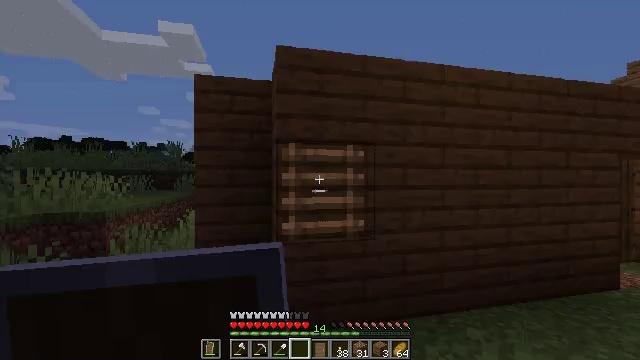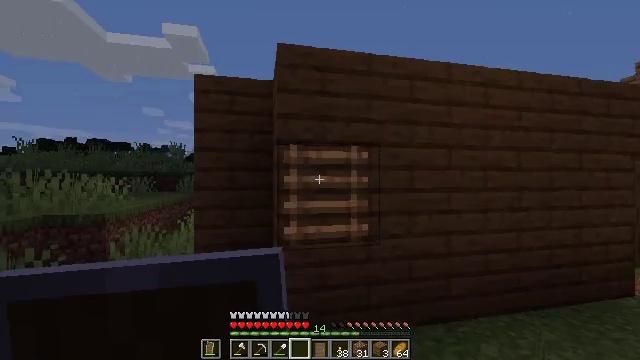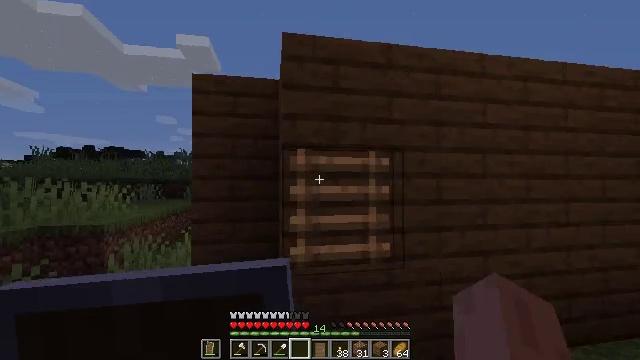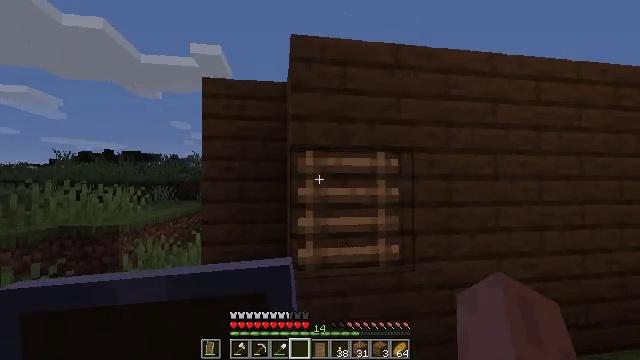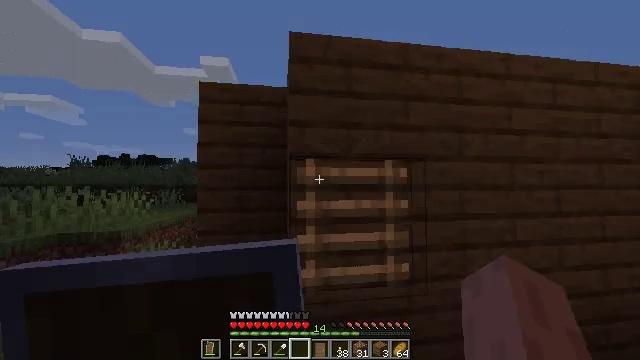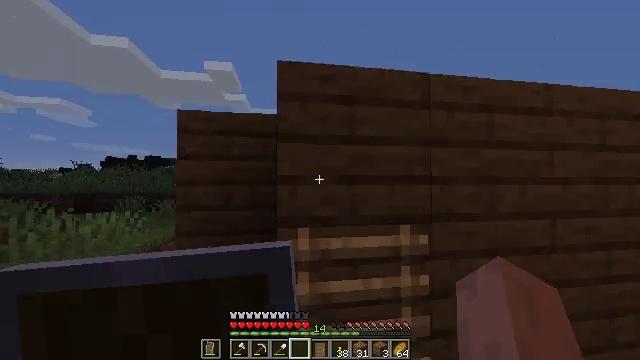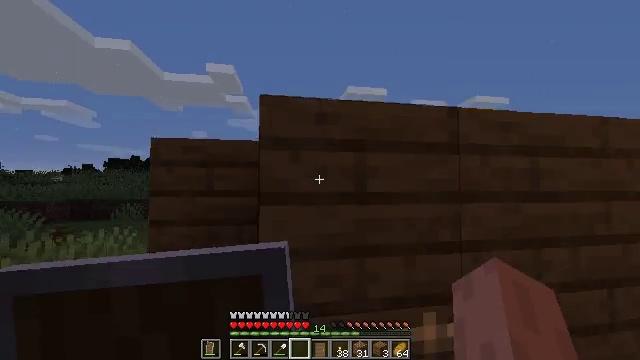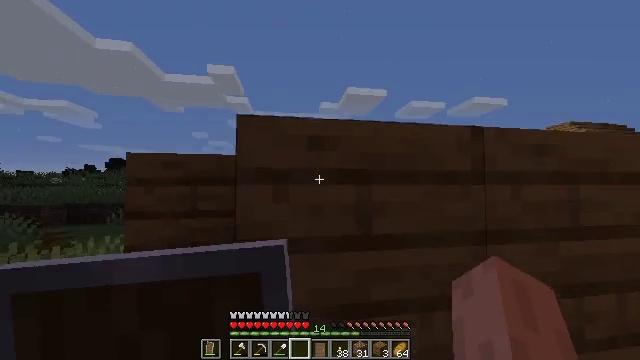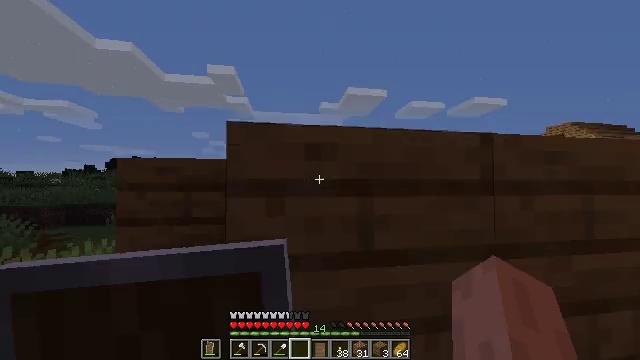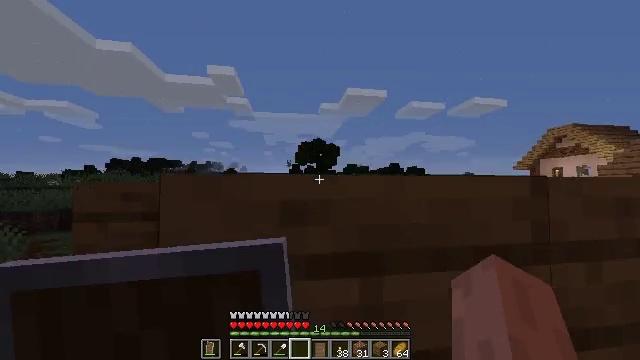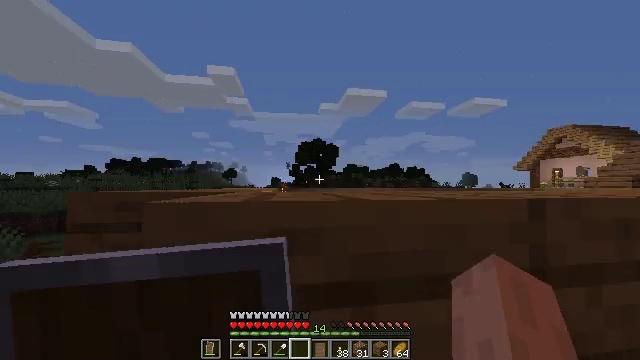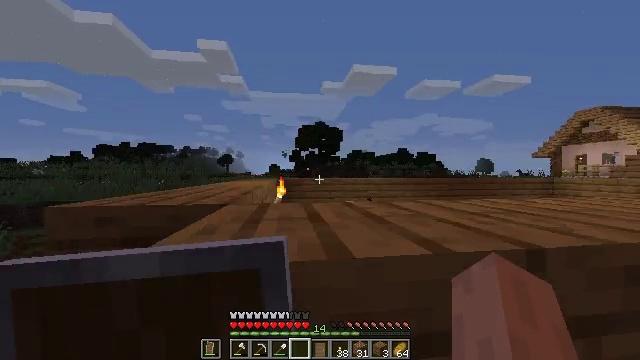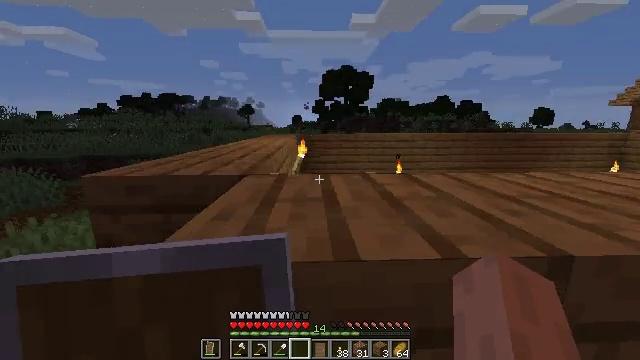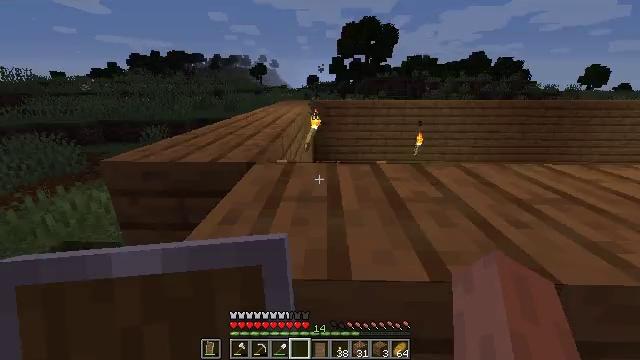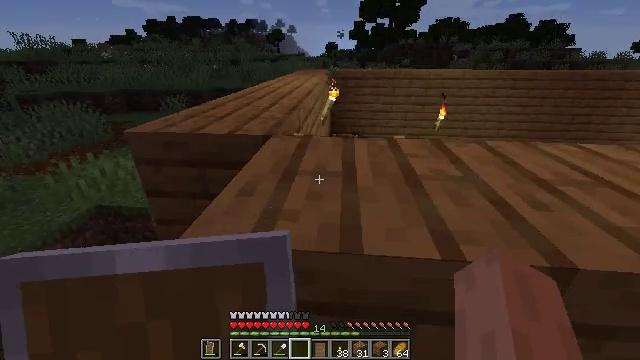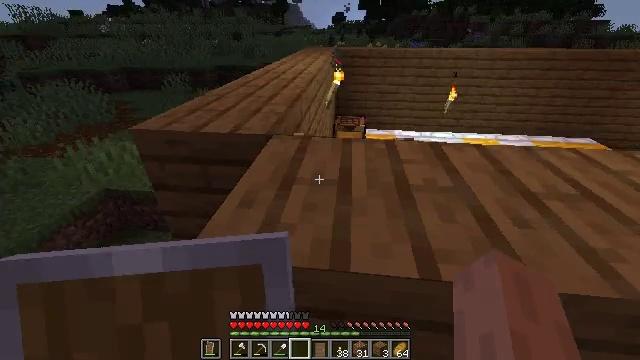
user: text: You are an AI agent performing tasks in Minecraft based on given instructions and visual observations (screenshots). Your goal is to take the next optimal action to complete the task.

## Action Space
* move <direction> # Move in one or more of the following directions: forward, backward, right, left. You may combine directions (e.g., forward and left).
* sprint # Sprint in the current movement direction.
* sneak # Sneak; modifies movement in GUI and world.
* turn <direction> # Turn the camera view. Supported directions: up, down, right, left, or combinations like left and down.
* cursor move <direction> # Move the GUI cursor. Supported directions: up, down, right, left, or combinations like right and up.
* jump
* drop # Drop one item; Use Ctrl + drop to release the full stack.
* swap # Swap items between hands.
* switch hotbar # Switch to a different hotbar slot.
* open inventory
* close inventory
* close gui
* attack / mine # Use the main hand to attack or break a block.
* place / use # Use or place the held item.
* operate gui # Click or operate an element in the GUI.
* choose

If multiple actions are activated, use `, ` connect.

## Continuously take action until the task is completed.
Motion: motion action
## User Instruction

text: Break the bell in the village.
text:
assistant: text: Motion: move forward
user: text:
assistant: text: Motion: move forward, sprint, turn left and up
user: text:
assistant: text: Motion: move forward, sprint, turn left
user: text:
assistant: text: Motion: move forward, sprint, jump
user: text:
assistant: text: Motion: move forward, sprint, jump
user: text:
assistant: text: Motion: move forward, sprint, jump
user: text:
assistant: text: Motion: move forward, sprint, jump
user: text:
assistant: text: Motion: move forward, sprint, jump
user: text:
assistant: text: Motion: move forward, sprint, jump
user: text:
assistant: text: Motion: move forward, sprint, jump
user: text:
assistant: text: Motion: move forward, sprint, turn down, jump
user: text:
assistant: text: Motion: move forward, sprint, turn left and down, jump
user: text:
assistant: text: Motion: move forward, sprint, turn left and down, jump
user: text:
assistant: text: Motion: move forward, sprint, turn left and down, jump
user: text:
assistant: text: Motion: move forward, sprint, turn left and down, jump
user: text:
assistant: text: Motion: move forward, sprint, turn down, jump
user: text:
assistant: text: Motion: move forward, sprint, turn right and down, jump
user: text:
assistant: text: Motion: move forward, sprint, turn right and down, jump
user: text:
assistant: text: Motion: move forward, sprint, turn right and down, jump
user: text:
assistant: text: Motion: move forward, sprint, turn right and down, jump
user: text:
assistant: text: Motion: move forward, sprint, jump
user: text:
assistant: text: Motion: move forward, sprint, jump
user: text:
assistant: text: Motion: move forward, sprint, jump
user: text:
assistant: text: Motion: move forward, sprint, jump
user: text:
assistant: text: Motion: move forward, sprint, jump
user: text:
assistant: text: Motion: move forward, sprint, jump
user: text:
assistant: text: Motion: move forward, sprint
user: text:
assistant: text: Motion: move forward
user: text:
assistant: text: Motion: move forward
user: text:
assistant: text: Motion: move forward, turn up